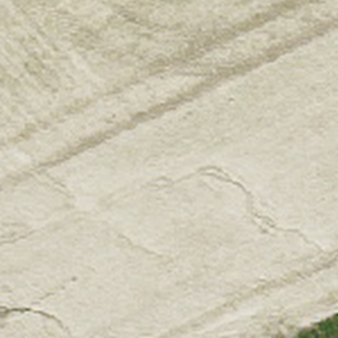
Label: other